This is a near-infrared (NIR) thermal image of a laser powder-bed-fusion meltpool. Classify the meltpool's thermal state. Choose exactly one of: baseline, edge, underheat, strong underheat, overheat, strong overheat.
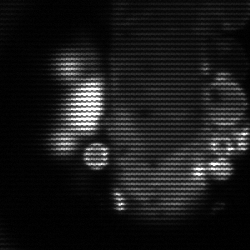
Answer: strong underheat